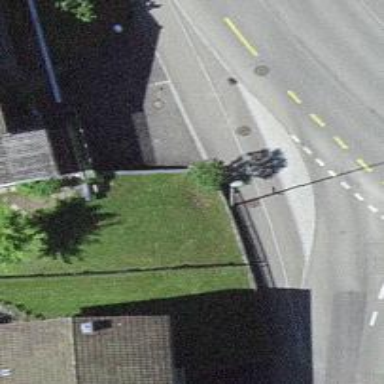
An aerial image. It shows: Street lamp support.